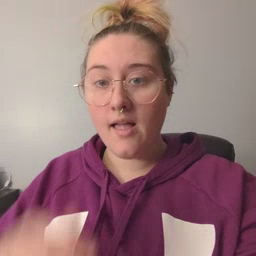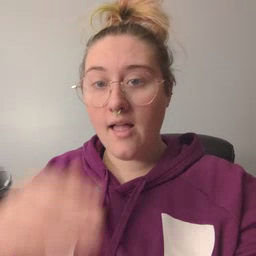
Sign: elephant